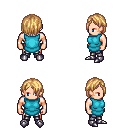
a pixel art fantasy rpg character, male body template, human, light skin, teal tunic, metal pants, light blonde bangs hairstyle, metal boots, four views (front, back, left, right), 2x2 character sprite sheet, small pixel art, hard edges, no anti-aliasing